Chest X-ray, AP view. Patient: 25 years old, sex M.
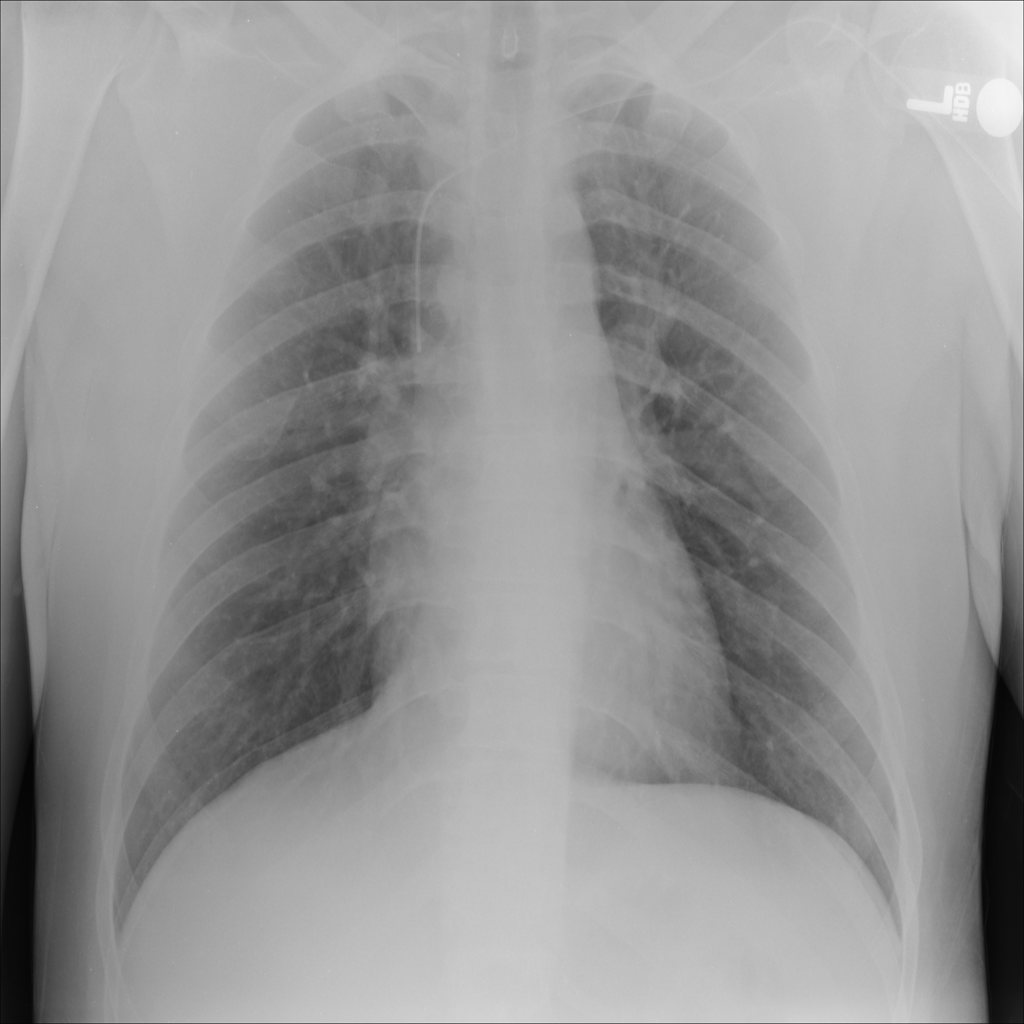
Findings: No Finding